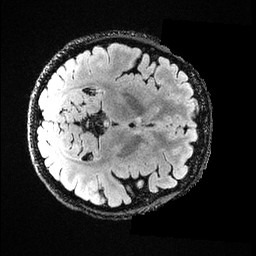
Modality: FLAIR
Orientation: axial
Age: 26
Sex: female
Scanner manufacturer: ge
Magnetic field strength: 3 T
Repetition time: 4.802 s
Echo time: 0.1171 s